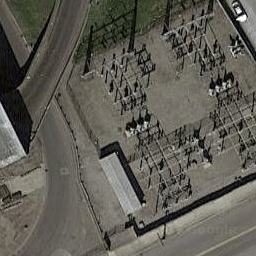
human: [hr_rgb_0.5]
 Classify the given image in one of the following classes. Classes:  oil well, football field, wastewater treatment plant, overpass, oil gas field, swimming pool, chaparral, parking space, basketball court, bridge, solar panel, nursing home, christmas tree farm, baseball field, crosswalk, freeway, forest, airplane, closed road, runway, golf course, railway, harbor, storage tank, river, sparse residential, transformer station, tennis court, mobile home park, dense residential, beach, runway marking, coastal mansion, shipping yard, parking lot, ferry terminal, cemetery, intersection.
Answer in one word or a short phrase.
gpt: transformer station